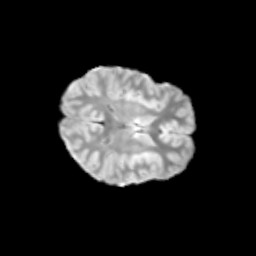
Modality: T2w
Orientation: axial
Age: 10
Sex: female
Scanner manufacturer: siemens
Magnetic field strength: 3 T
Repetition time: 3.8 s
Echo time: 0.07 s